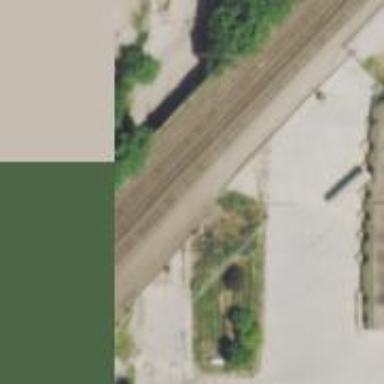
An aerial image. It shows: Bridge over railway line.